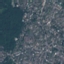
Label: Residential